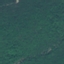
Land use / land cover: Forest